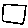
Label: square